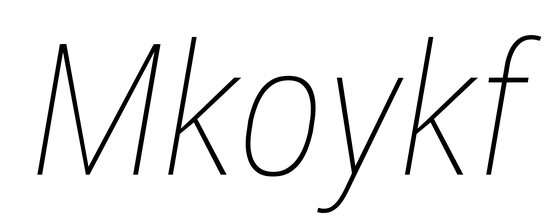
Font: Roboto-Italic_Condensed_Thin_Italic